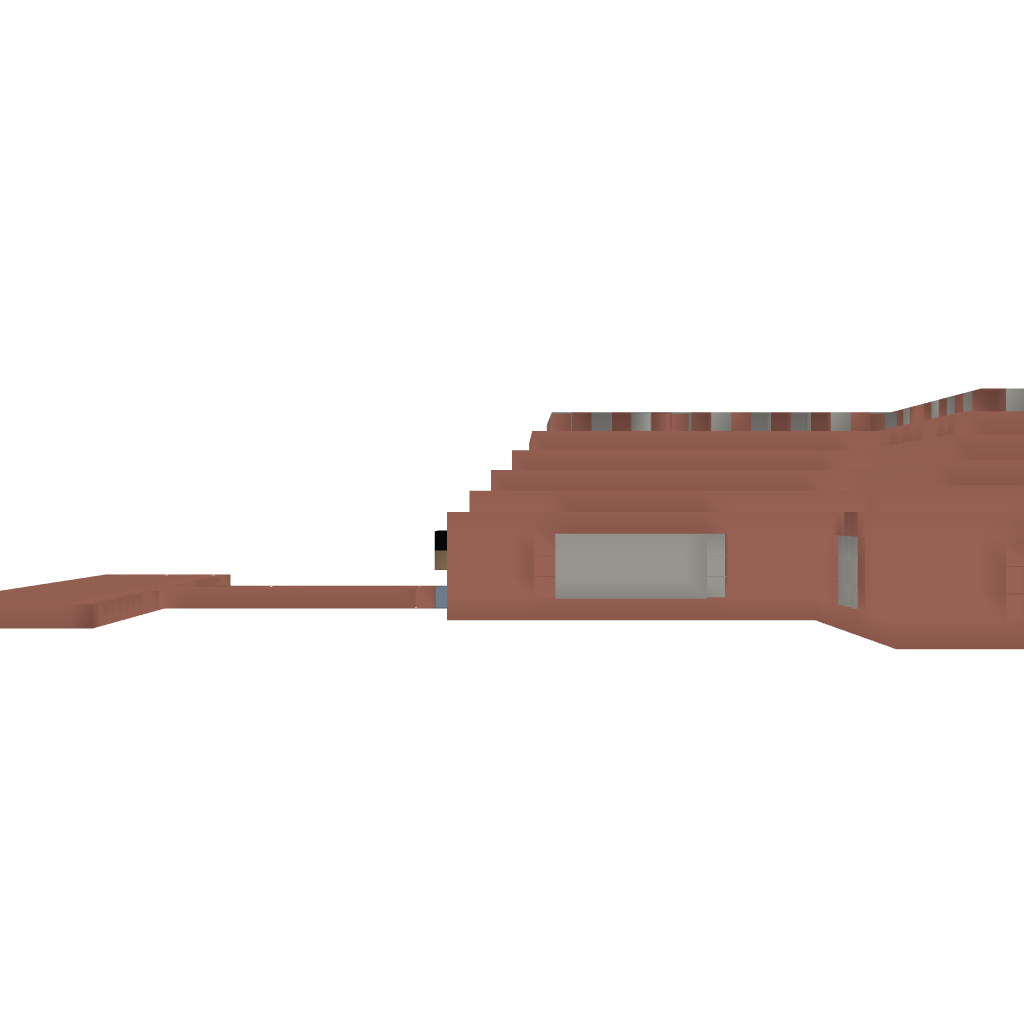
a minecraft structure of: Brick mansion